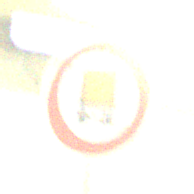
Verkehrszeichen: VerbotKennzeichnungspflichtigeKraftfahrzeugeGefaehrlicheGueter
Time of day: NotSpecified
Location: Indoor (Special)
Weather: NotSpecified
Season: NotSpecified
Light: Artificial